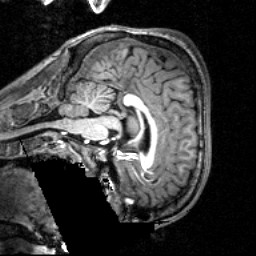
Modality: T1w
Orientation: sagittal
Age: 19
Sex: male